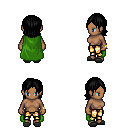
a pixel art fantasy rpg character, female body template, human, dark skin, green cape, gold greaves, black long bangs hairstyle, bracelets, gray slippers, four views (front, back, left, right), 2x2 character sprite sheet, small pixel art, hard edges, no anti-aliasing